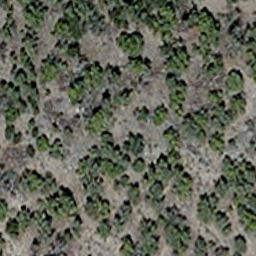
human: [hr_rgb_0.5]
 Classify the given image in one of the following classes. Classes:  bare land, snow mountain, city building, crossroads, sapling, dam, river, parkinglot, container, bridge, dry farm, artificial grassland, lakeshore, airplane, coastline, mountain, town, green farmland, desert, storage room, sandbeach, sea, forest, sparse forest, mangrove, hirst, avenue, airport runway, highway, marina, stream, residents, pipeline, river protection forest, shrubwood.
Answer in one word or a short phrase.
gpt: sparse forest